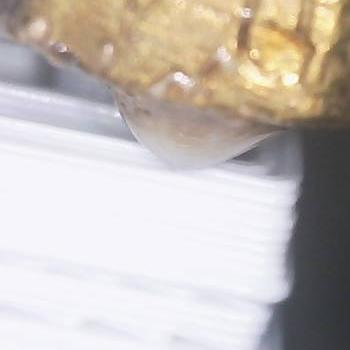
Flow rate: 66%